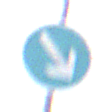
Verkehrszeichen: VorgeschriebeneVorbeifahrtRechts
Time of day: Midday
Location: Outdoor (Nature)
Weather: Overcast
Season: NotSpecified
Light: Natural